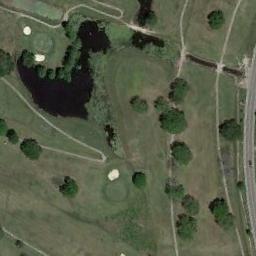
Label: golf_course